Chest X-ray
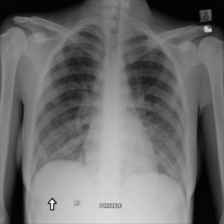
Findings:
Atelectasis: positive
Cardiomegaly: negative
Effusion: negative
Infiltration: negative
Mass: negative
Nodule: negative
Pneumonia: negative
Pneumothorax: negative
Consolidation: negative
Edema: negative
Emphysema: negative
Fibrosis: negative
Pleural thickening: negative
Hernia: negative